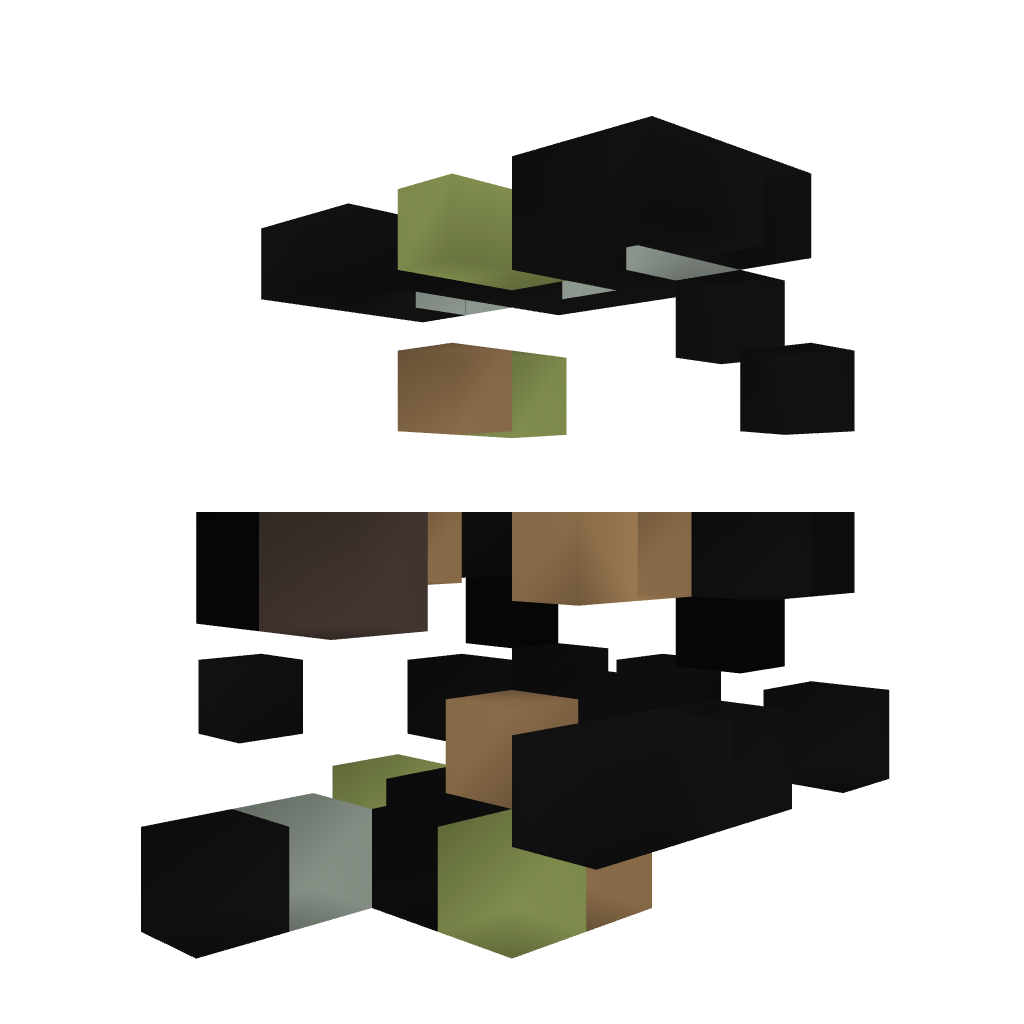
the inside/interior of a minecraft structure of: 3x3 completely hidden piston door